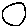
Label: circle